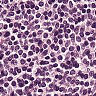
Metastatic tissue present: no